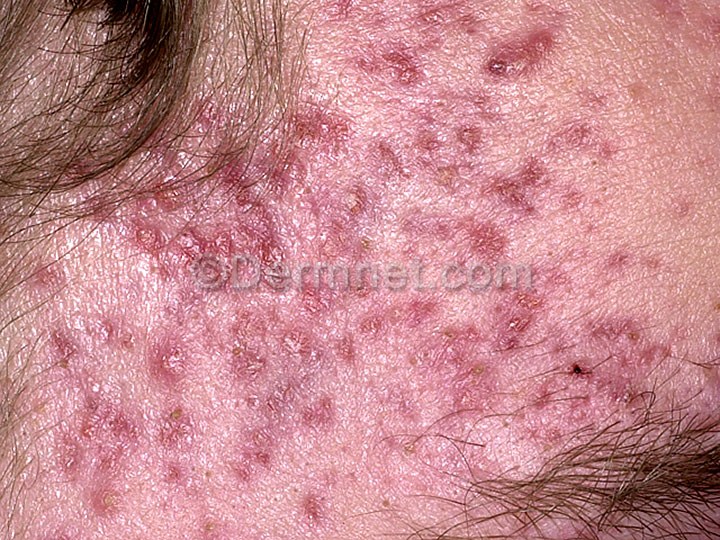
Disease: Acne and Rosacea Photos